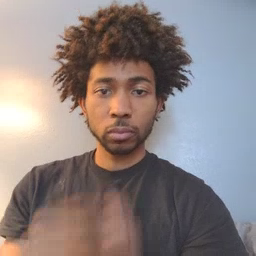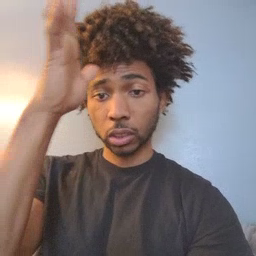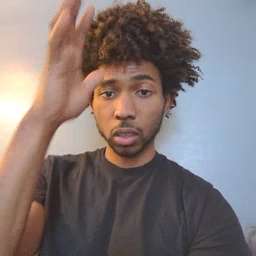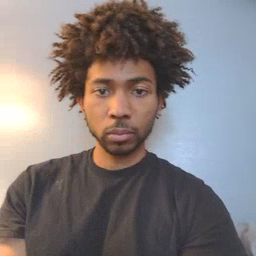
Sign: dad